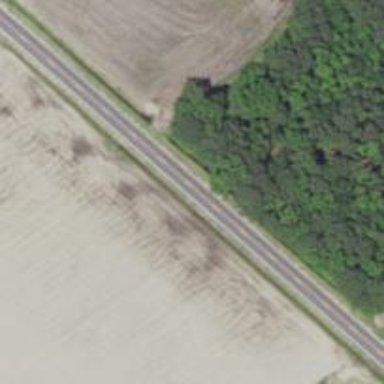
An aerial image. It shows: Tertiary road.